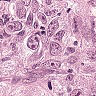
Metastatic tissue present: yes